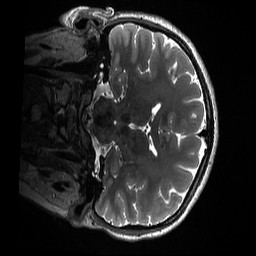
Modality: T2w
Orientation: coronal
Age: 24
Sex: female